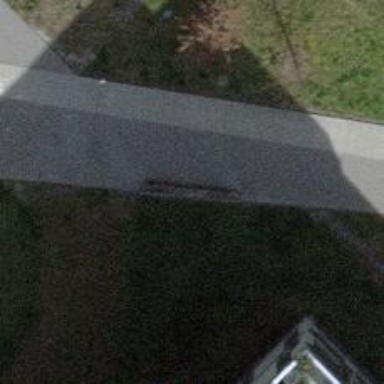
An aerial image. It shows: Bench for seating.